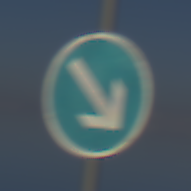
Verkehrszeichen: VorgeschriebeneVorbeifahrtRechts
Umgebung: Outdoor, Nature
Tageszeit: MorningAfternoon
Wetter: PartlyCloudy
Licht: Natural
Jahreszeit: NotSpecified
Kontrast: HighContrast